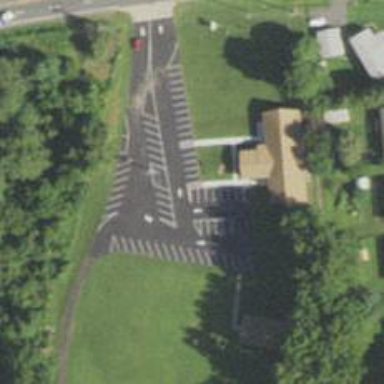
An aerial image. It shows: Parking space is available.